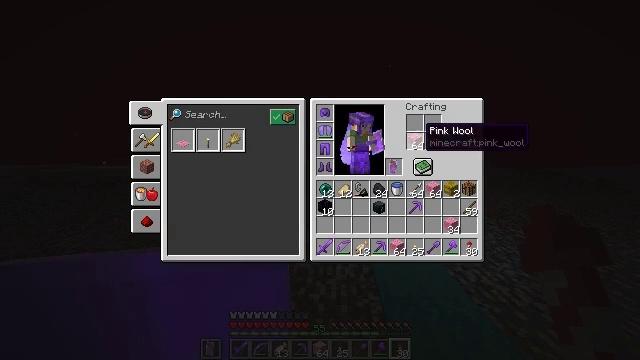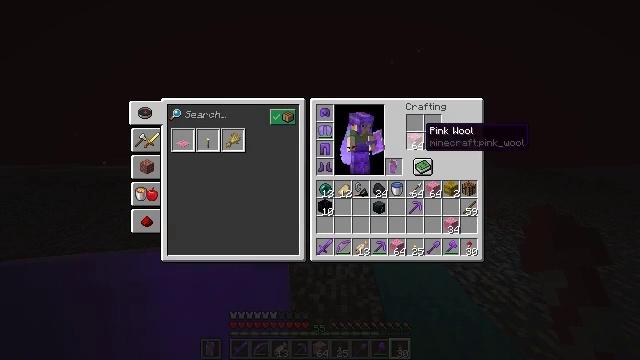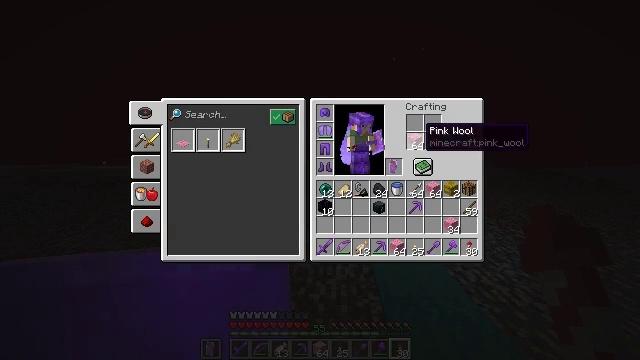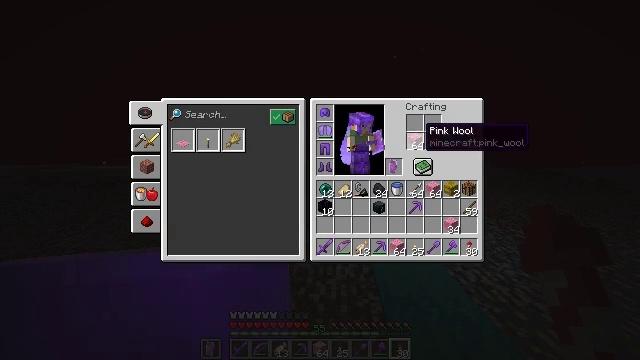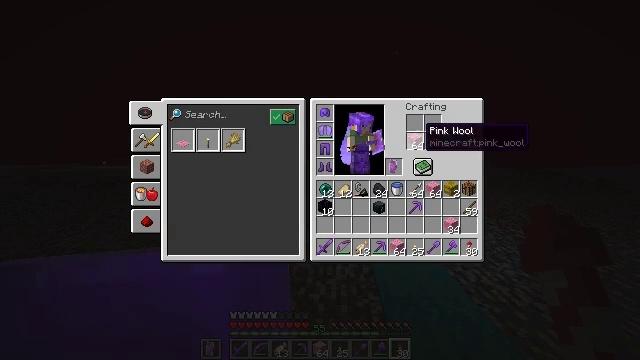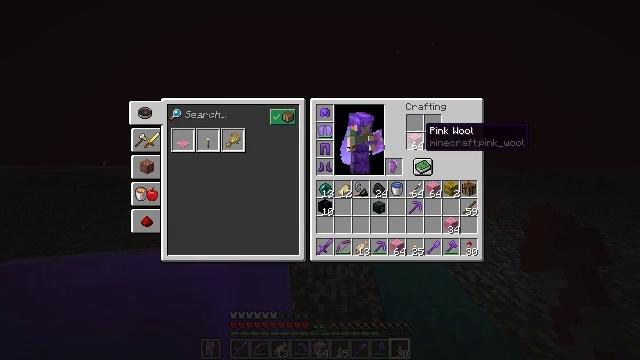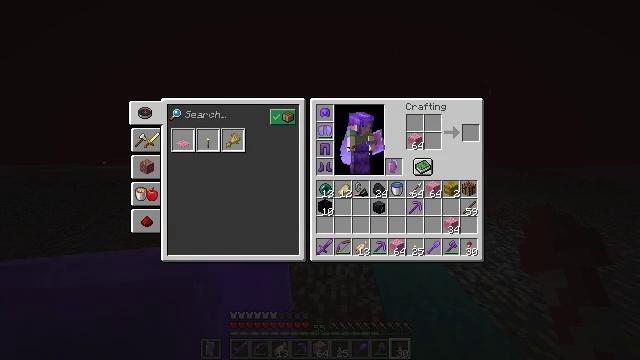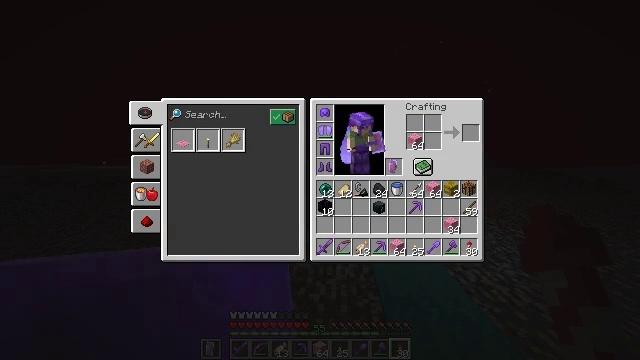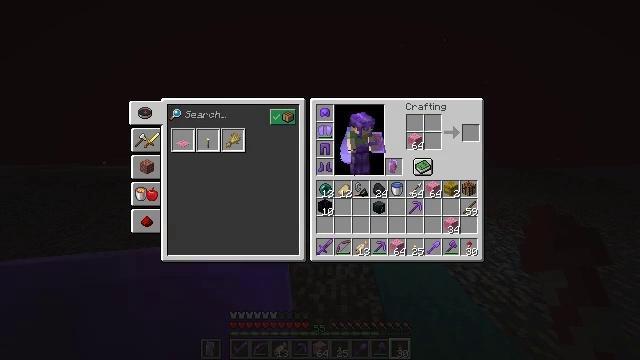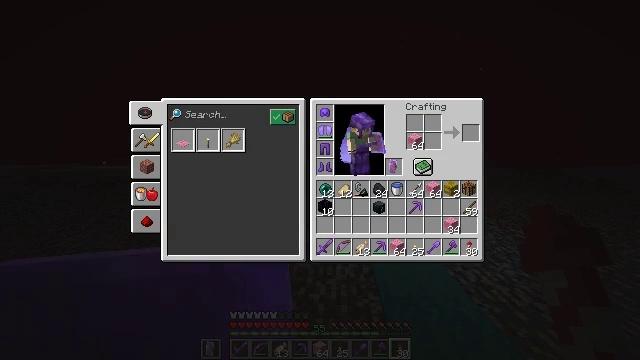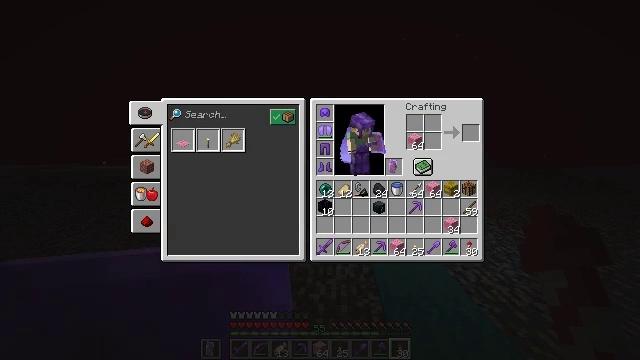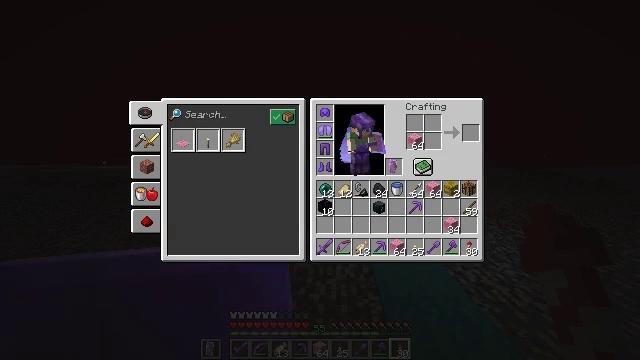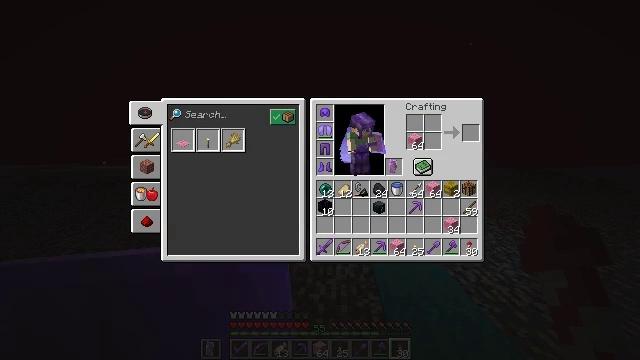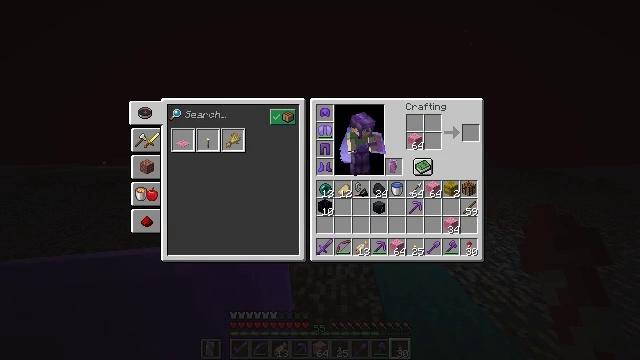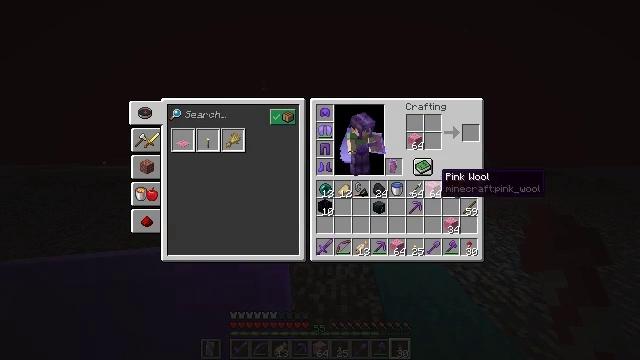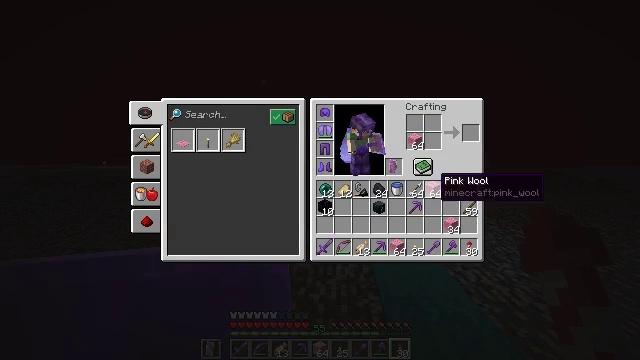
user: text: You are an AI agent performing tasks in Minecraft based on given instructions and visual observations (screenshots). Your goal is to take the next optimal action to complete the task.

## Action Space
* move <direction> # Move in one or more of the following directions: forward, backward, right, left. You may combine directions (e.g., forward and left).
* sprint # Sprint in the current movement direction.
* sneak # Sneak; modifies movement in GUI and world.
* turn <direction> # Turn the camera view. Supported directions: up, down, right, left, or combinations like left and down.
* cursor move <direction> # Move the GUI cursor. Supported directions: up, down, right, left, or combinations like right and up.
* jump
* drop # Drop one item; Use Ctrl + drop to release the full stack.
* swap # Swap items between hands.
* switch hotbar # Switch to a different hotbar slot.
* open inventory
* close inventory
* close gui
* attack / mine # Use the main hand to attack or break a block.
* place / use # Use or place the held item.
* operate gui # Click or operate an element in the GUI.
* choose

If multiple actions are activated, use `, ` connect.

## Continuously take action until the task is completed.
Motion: motion action
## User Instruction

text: craft item pink carpet
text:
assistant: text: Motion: no_op
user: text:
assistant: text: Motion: no_op
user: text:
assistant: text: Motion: no_op
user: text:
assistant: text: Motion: no_op
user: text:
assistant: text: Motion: no_op
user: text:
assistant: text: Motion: turn right and down
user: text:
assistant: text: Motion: turn right and down
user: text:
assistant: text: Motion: turn down
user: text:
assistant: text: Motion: no_op
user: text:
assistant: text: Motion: no_op
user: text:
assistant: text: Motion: no_op
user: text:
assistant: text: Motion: no_op
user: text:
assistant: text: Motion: no_op
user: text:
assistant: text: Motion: no_op
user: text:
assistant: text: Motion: no_op
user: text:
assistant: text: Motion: no_op
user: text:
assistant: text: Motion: no_op
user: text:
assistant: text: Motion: no_op
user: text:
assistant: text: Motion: no_op
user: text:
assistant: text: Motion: no_op
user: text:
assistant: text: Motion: attack / mine
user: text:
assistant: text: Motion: attack / mine
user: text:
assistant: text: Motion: attack / mine
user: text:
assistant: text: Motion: no_op
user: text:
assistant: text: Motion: no_op
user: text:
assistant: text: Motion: no_op
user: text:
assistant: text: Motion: no_op
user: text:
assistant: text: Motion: no_op
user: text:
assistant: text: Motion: no_op
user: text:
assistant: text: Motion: no_op